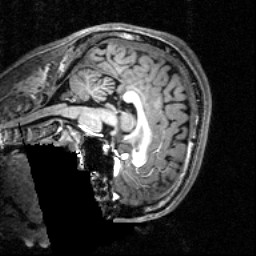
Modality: T1w
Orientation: sagittal
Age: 19
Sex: male